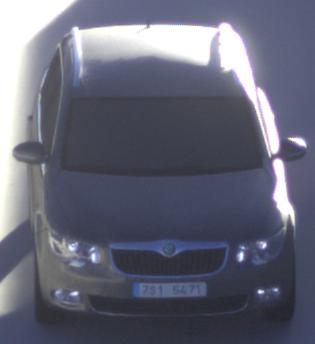
Make: Skoda
Model: Superb Combi 1.4 TSI
Detailed model: Superb (II) Combi
Model produced from: 2010/01
Model produced until: 2011/10
Doors: 5
Color: gray
Road condition: dry road
Daytime: sunrise or sunset
Contrast: high contrast